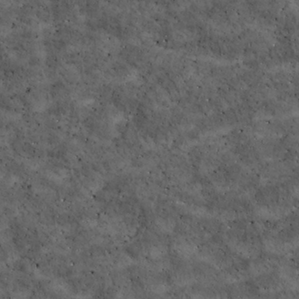
Label: non_frost